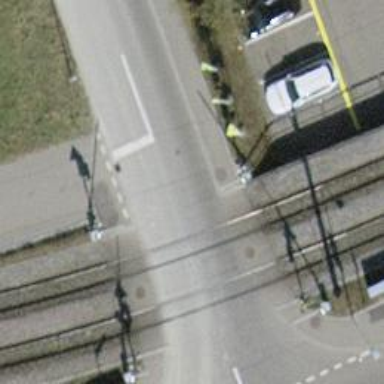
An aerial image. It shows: Railway crossing with traffic signals.